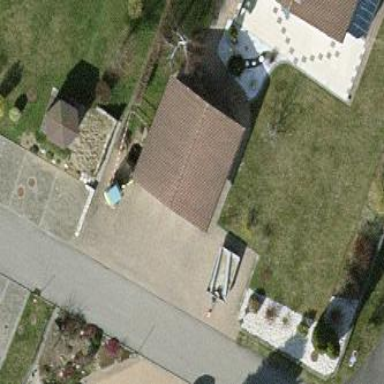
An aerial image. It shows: Garage.